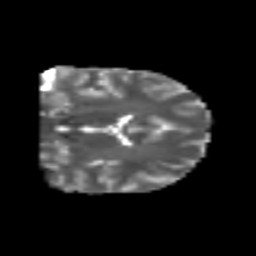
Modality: T2w
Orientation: coronal
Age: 25
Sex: male
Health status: healthy